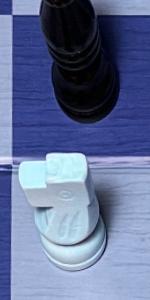
Label: Knight_White